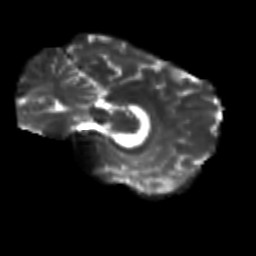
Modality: T2w
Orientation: sagittal
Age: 28
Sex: female
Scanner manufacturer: siemens
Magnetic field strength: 3 T
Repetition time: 3.5 s
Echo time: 0.125 s